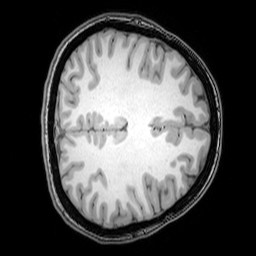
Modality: T1w
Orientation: axial
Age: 25
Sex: female
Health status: healthy
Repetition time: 0.081 s
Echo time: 0.037 s